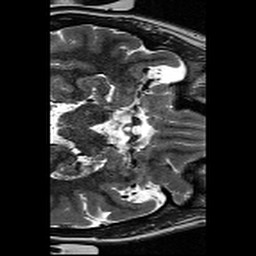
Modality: T2w
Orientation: axial